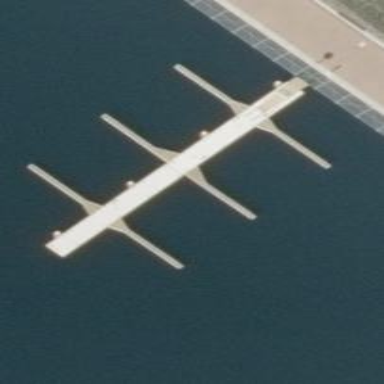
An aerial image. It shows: Man-made pier.